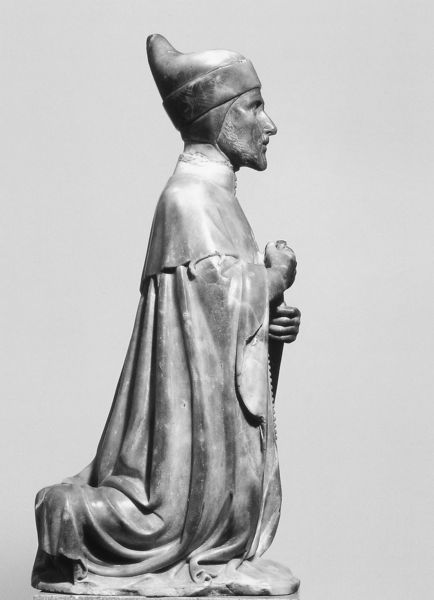
Titel: Statuette des Dogen Antonio Venier
Künstler: Jacobello dalle Masegne
Institution: Venedig, Museo Civio Correr
Schlagwörter: hand, kopf, mann, schatten, umhang, weiß, finger, grau, hut, licht, marmor, mund, nase, profil, schwarz, stirn, haube, bart, mütze, falten, kragen, sockel, stein, hals, hände, auge, geistlicher, gewand, haare, kutte, mantel, kinn, ohren, schulter, schultern, skulptur, statue, kopfbedeckung, füße, seitlich, bischof, könig, faltenwurf, plastik, wange, foto, schwert, knien, beten, gebet, spitzbart, knieend, kniend, knieen, cape, umhnag, fromm, stifter, pellerine, bärtchen, abt, ohrenklappen, umschlage